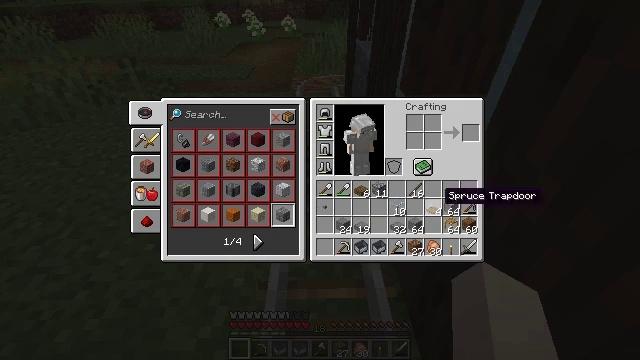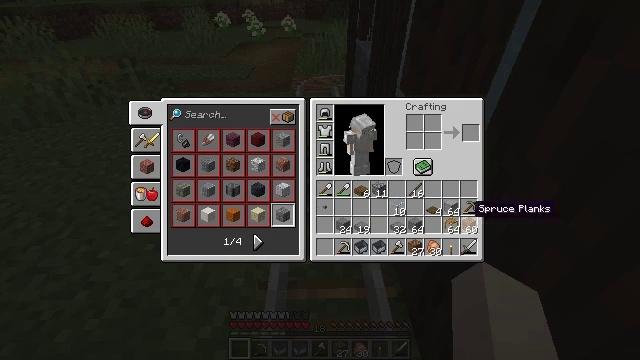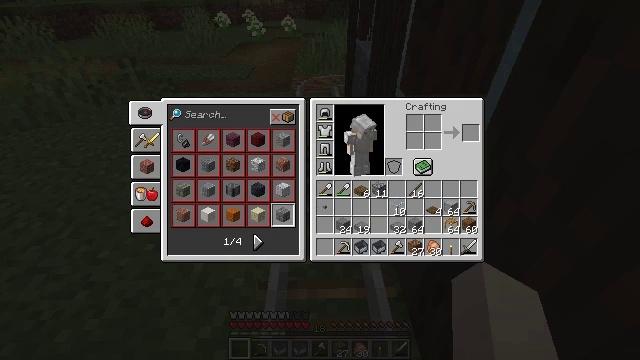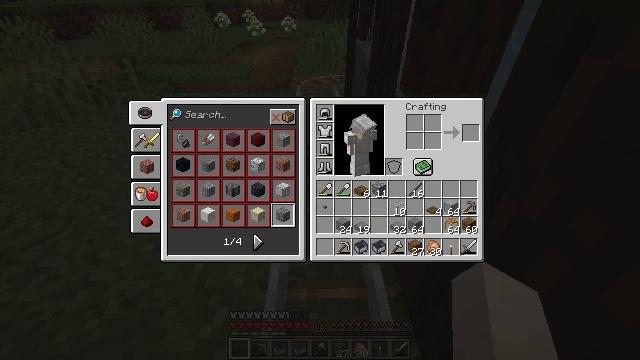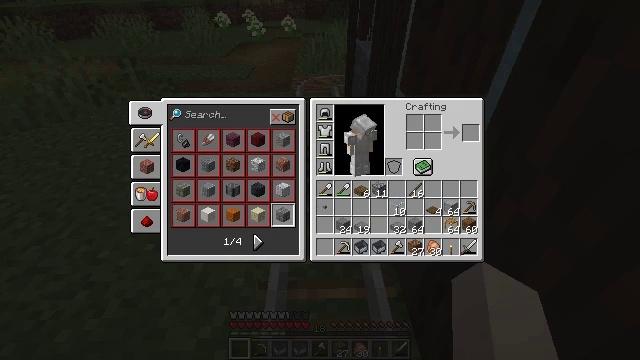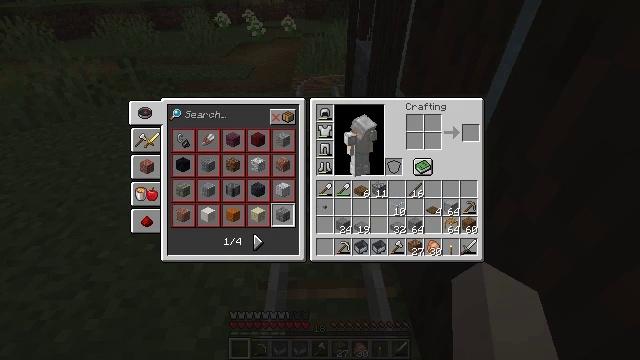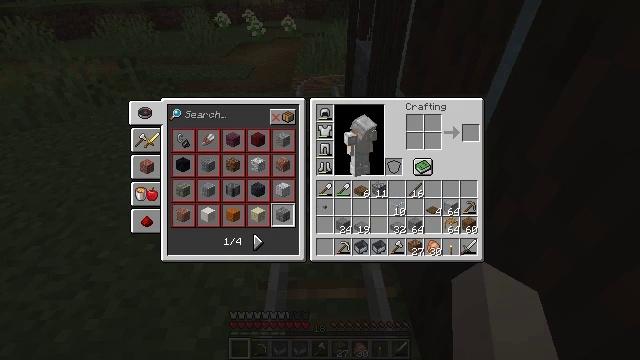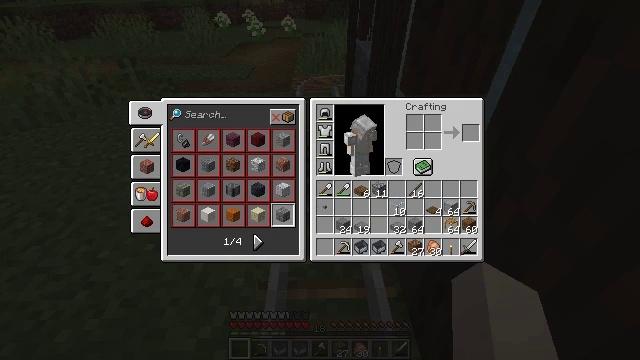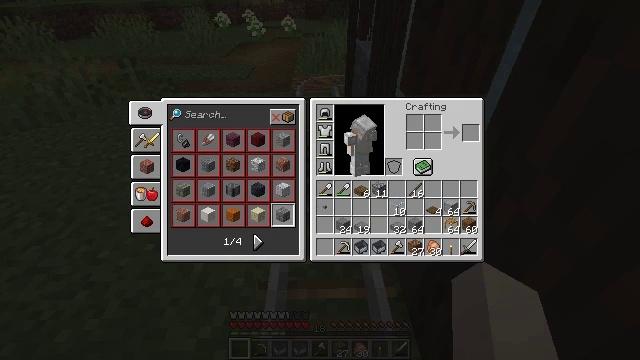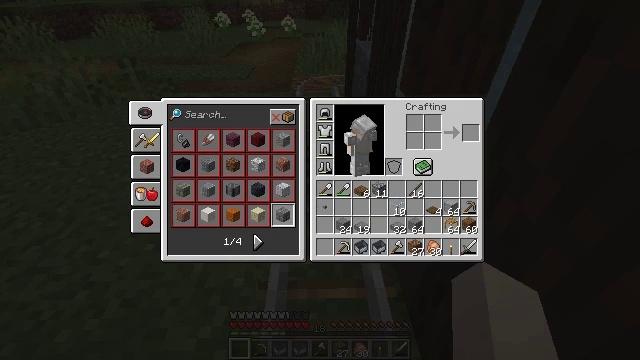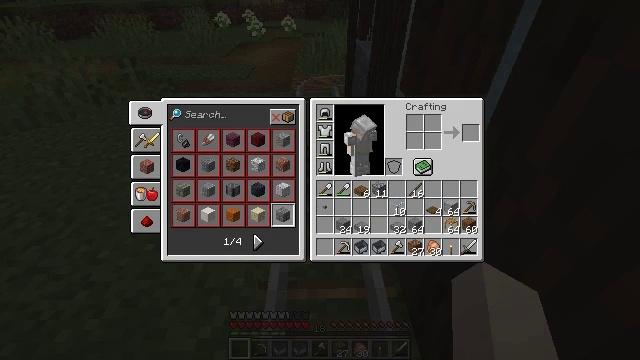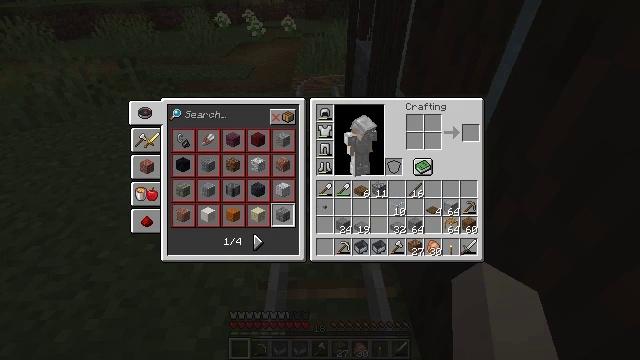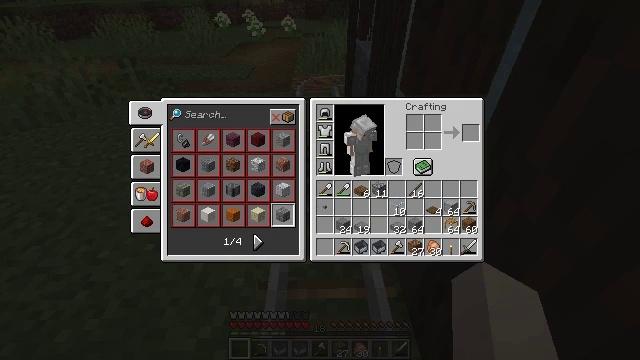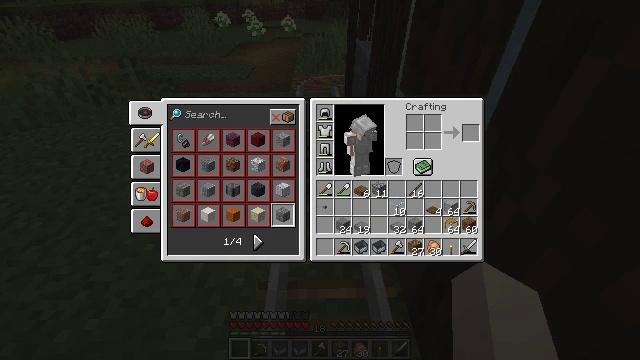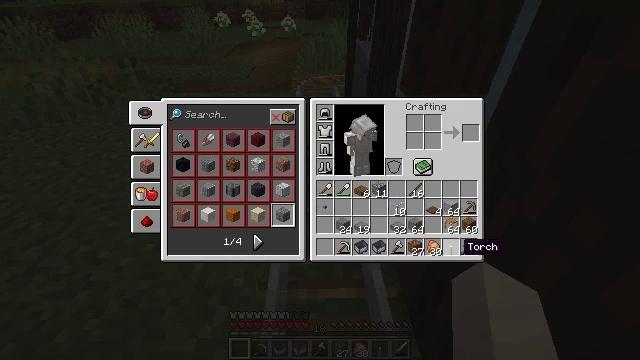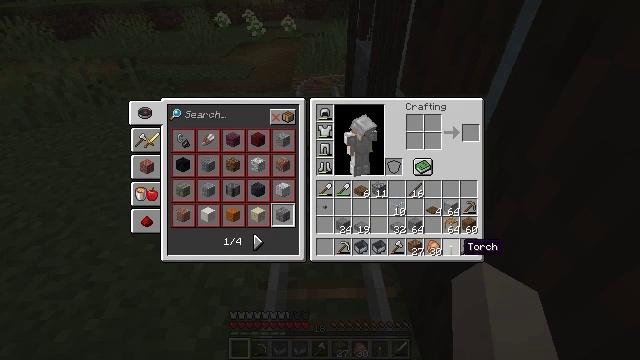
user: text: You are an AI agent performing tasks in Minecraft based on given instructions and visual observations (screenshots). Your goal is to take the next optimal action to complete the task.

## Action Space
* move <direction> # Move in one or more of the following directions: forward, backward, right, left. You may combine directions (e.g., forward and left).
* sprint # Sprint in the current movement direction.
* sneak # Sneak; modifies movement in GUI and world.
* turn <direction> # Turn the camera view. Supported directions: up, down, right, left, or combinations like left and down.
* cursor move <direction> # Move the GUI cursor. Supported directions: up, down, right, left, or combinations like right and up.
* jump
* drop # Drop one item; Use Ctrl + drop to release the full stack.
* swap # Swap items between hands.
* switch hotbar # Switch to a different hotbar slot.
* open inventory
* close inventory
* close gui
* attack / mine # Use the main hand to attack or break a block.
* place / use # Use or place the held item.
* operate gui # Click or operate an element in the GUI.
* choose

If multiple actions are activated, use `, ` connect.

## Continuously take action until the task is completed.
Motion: motion action
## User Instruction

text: Gather stripped spruce log from the tree.
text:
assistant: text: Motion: turn right and down
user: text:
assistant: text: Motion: turn right and down
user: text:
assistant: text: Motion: no_op
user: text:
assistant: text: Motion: turn down
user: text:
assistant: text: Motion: turn down
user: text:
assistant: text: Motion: no_op
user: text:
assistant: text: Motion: no_op
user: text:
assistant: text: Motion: no_op
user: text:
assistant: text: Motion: turn left
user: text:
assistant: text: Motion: turn left
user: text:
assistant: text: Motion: turn left
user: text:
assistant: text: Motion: no_op
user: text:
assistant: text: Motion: no_op
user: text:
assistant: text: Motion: no_op
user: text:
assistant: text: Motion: no_op
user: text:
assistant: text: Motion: no_op
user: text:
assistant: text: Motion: no_op
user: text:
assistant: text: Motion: no_op
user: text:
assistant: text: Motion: no_op
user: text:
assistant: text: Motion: no_op
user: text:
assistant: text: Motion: no_op
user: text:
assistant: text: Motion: no_op
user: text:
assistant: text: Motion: no_op
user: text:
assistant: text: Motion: no_op
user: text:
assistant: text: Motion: no_op
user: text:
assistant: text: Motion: no_op
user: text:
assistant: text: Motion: no_op
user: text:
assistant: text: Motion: no_op
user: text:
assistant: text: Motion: no_op
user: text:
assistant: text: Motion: no_op